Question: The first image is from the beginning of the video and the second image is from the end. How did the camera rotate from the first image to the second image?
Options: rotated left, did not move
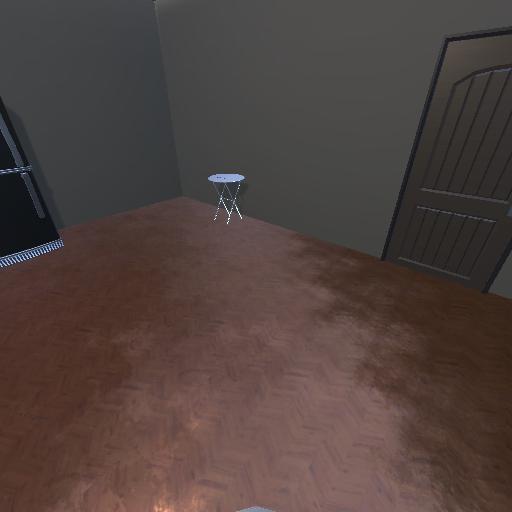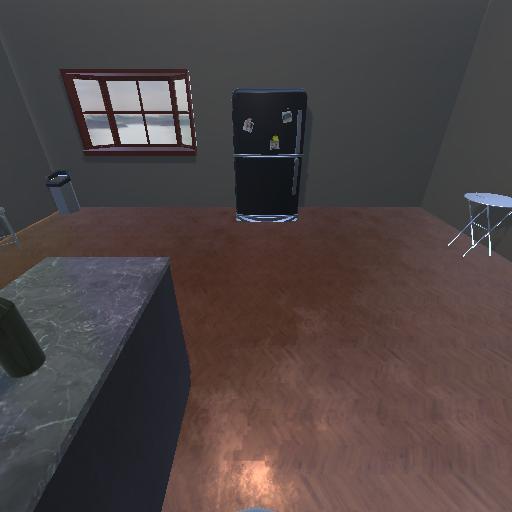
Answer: rotated left